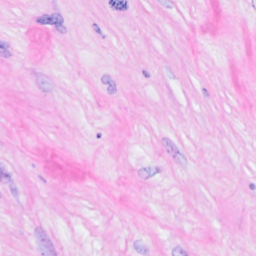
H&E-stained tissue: Breast